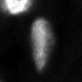
Tissue sample: ovarian
Magnification: 2.5x
Cell type: Epithelial cells
Senescence state: senescent